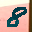
Label: 8